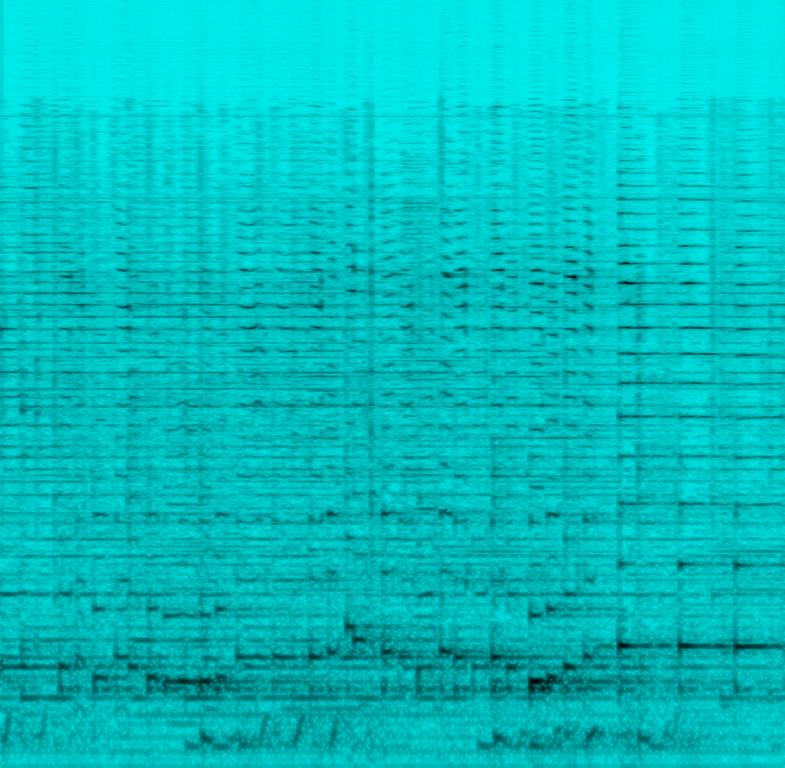
This music is an enthralling Sitar instrumental. The tempo is fast with an animated and melodic Sitar lead Harmony and tanpura accompaniment. The music is based on Hindustani Classical notes. It is captivating, intense, mellifluous, engaging,and fervent.